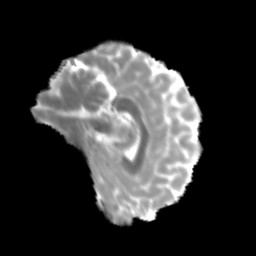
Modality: MD
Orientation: sagittal
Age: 25
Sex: male
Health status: healthy
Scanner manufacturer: siemens
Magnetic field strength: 3 T
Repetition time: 3.6 s
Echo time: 0.0964 s